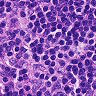
Metastatic tissue present: no